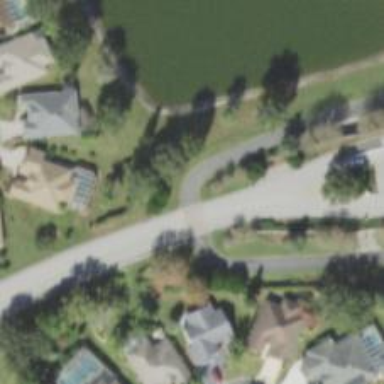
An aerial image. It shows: Path for golf carts.